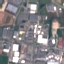
Land use / land cover: Industrial